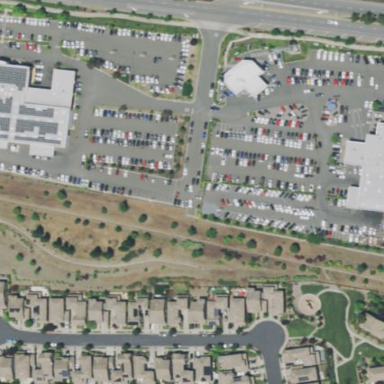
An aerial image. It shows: Retail area.